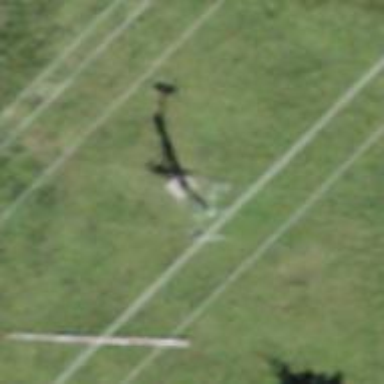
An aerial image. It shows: Pylon used for aerialway.